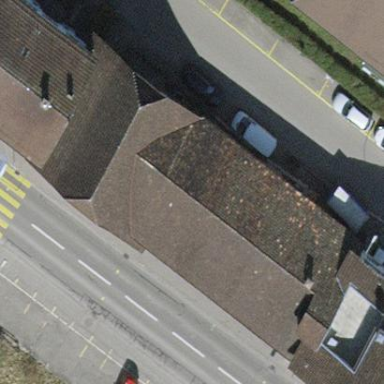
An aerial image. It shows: Hotel building.